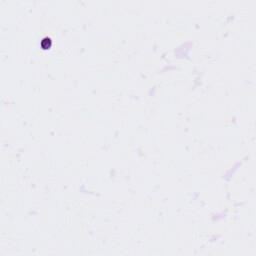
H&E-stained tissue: Colon